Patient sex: M
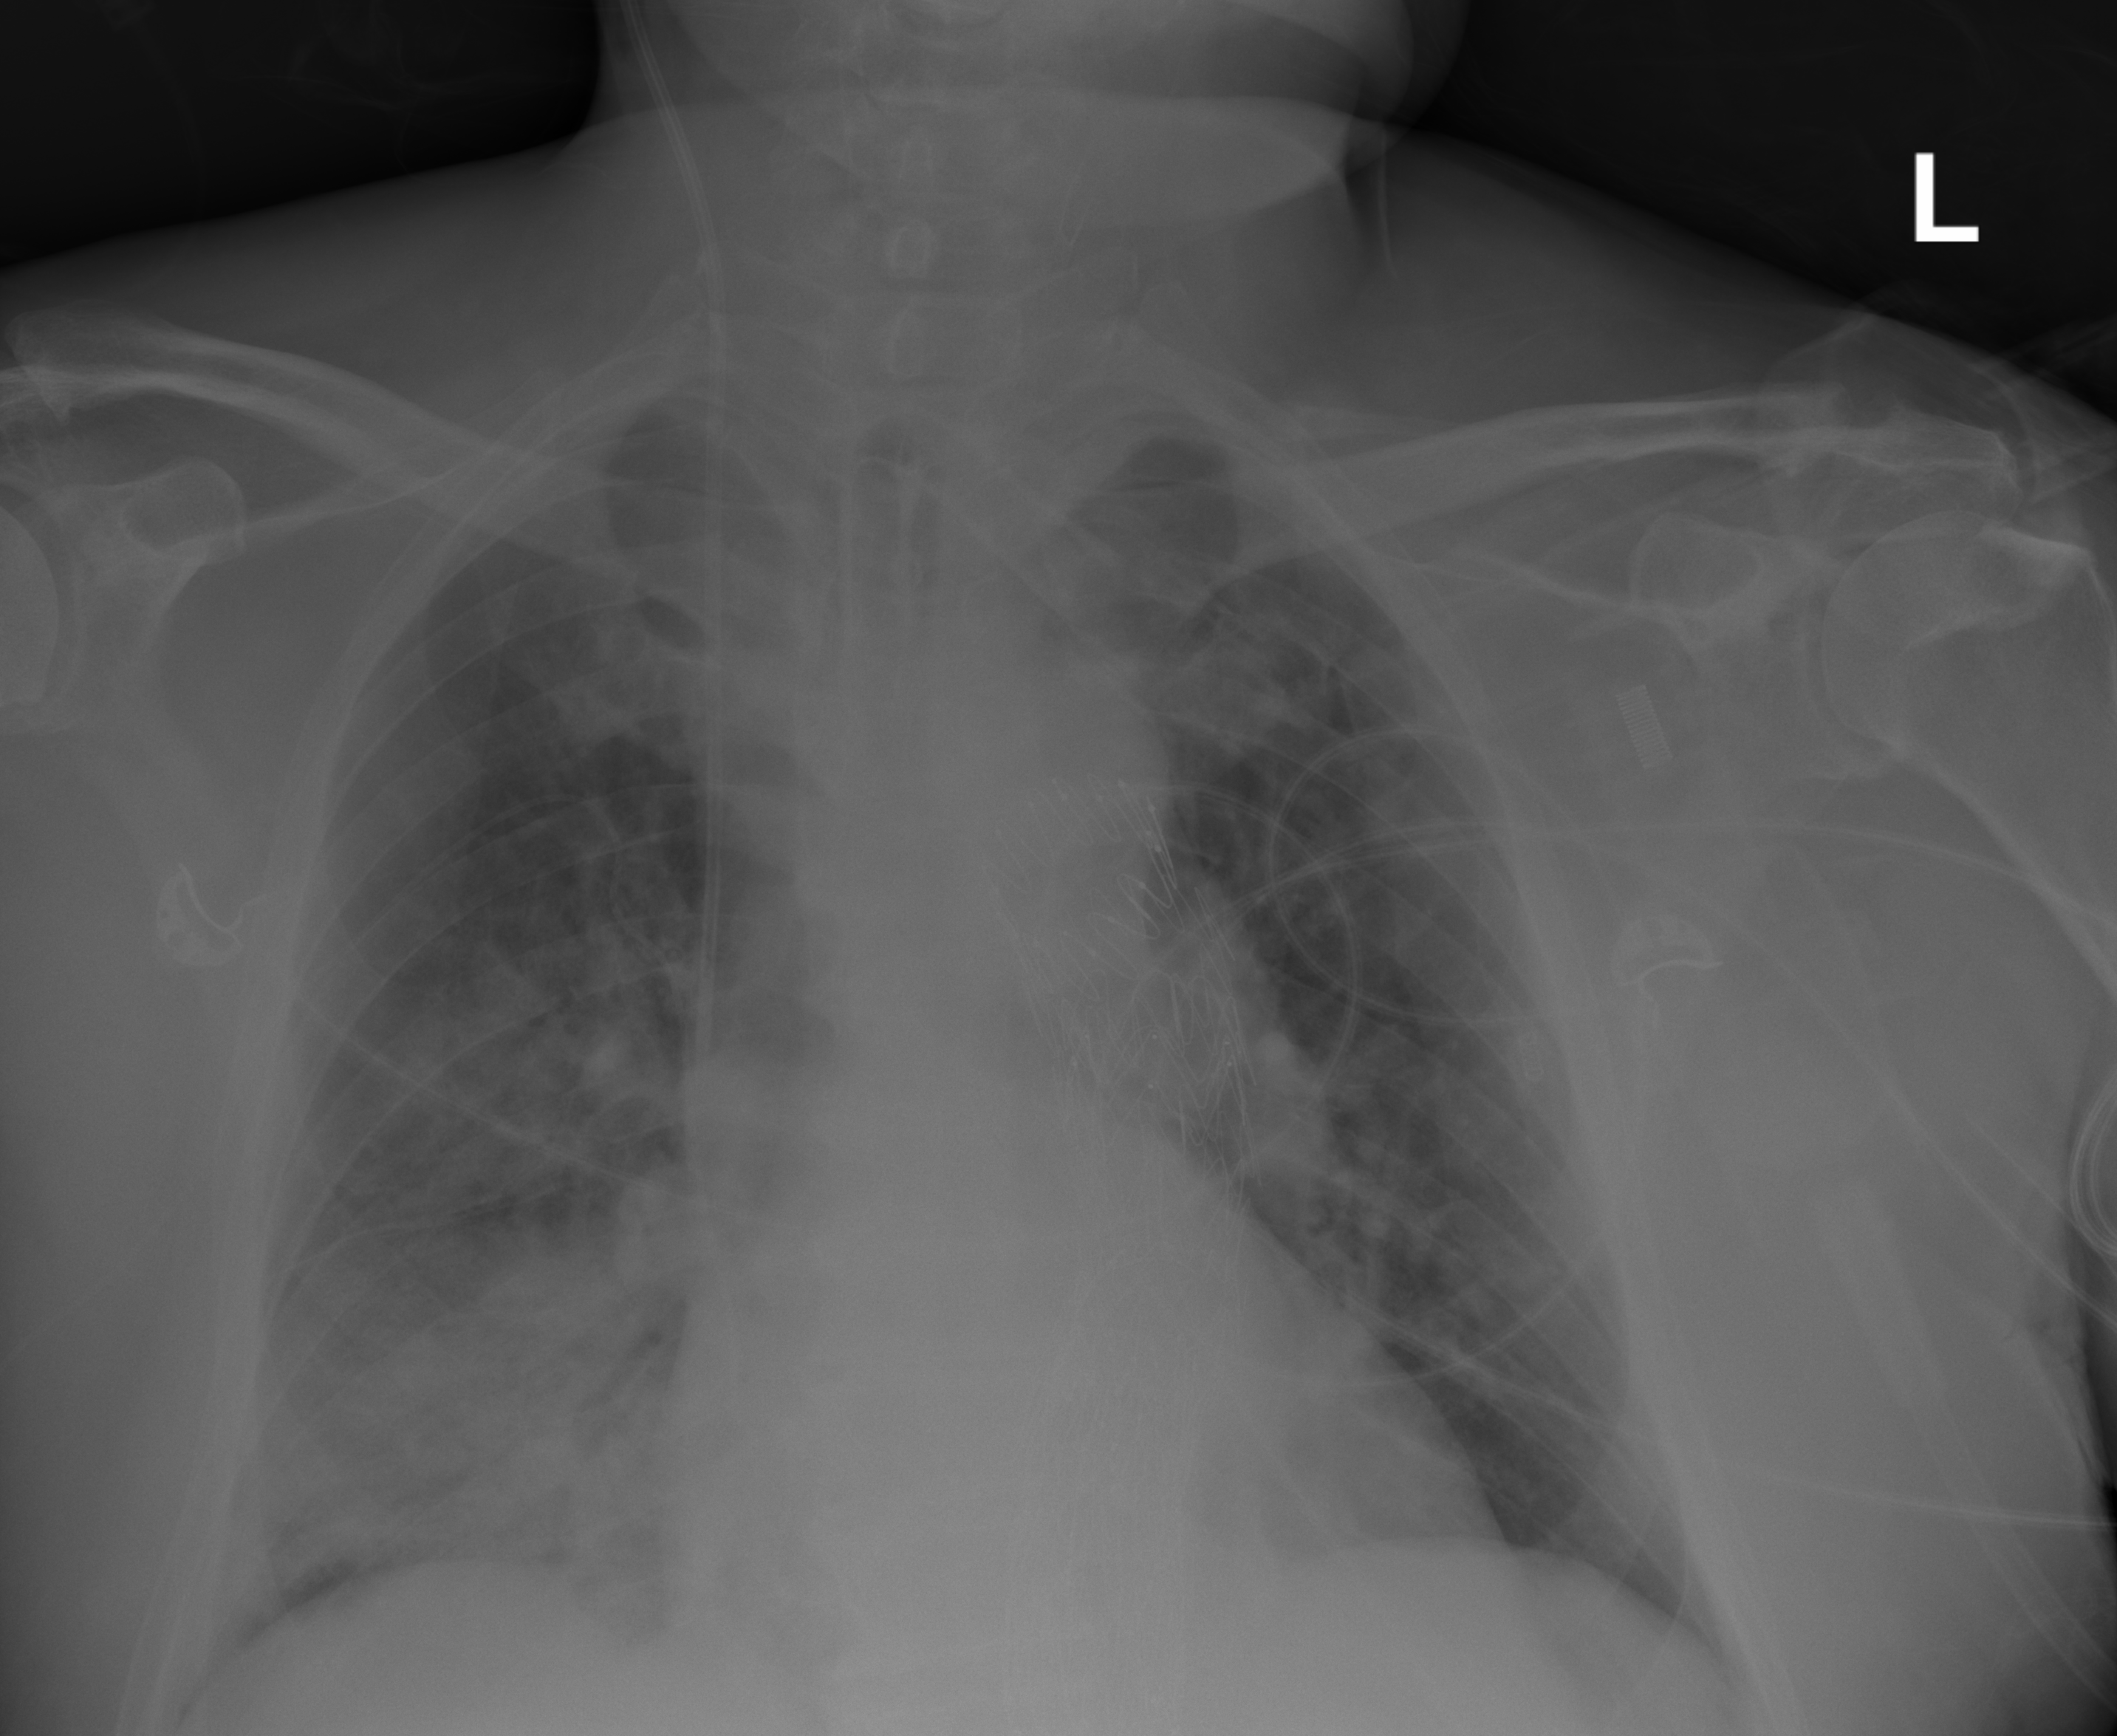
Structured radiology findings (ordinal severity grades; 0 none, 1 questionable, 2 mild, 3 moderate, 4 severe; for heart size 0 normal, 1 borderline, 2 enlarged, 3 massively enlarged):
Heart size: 0
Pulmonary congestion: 2
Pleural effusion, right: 2
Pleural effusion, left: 0
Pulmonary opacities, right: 3
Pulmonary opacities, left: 2
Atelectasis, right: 2
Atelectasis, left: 0